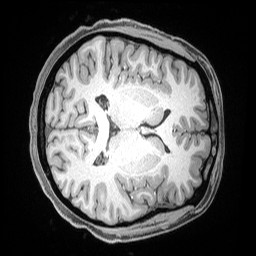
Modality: T1w
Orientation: axial
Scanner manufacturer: siemens
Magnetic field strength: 3 T
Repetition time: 2.53 s
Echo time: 0.00169 s